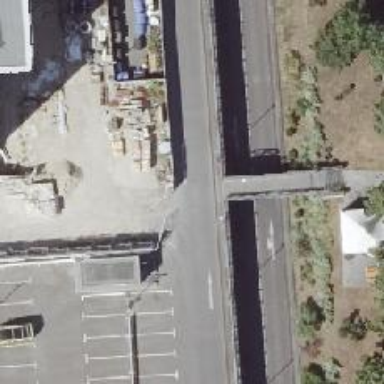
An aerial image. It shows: Parking aisle designated as service road.